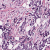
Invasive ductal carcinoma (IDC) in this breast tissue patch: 1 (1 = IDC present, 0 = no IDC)